Question: I was wondering how I could change the icon in the "window bar" of my Mac app.
I've also added a picture of the icon I want to change, since I believe that "window bar" isn't the correct term.

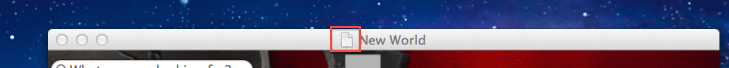
Answer: I think it's called "proxy icon" and it's controlled by the 'NSWindow' method 'setRepresentedFilename:' The icon gets set automatically based on the type of the file that is represented by the icon.
Be aware that the icon can be dragged by the user (as a file), so only use this, as the method name suggests, to set the file that the window represents. If you're coming from Windows, you might be tempted to put your app icon in there. Don't.